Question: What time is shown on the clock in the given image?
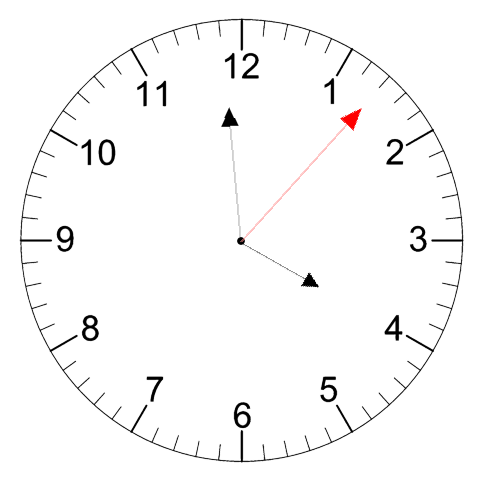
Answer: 03:59:07